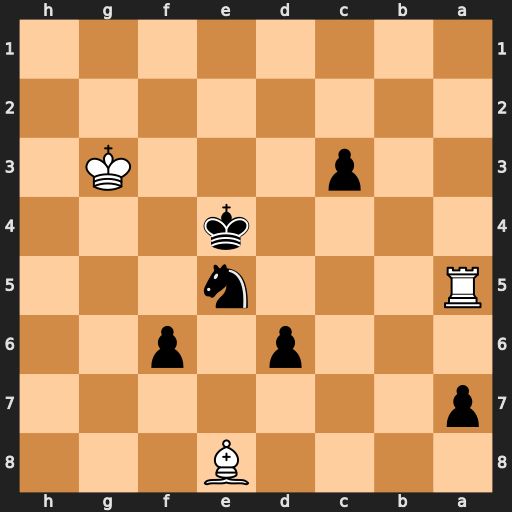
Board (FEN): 4B3/p7/3p1p2/R3n3/4k3/2p3K1/8/8
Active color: b
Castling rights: -
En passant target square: -
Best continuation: c2 Ra1 Nd3